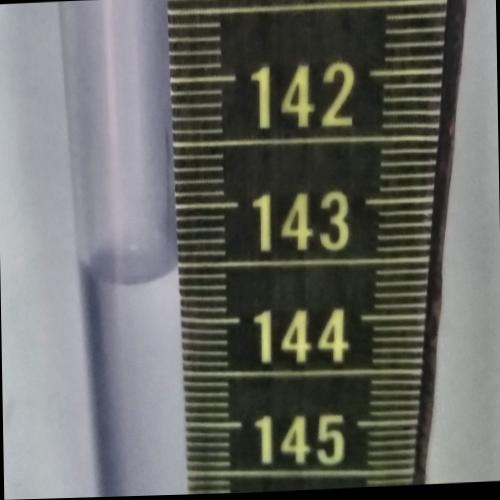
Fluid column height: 143.6 cm